Question: I am working on creating a custom view where a user can select an angle. Below is an example of what the end result should look like:

I am achieving this with the following code:
'''
mPaint.setColor(Color.BLACK);
canvas.drawCircle((int) (mSize.right / 2), (int) (mSize.bottom / 2),
mWidthOutside, mPaint);
mPaint.setColor(Color.LTGRAY);
canvas.drawCircle((int) (mSize.right / 2), (int) (mSize.bottom / 2),
mWidthInside, mPaint);
'''
The problem with doing it this way, is the background is a static 'LTGRAY', which I hope to make Transparent.
How would I go about leaving the center of the circle transparent?
I have tried the following hoping the the 'drawArc' function would only create a line the width of the paint, and not fill the center. It does in face fill the center.
'''
RectF rectF = new RectF(centerX - mRadius, centerY - mRadius, centerX
+ mRadius, centerY + mRadius);
canvas.drawArc(rectF, 0, 360, false, mPaint);
'''
Suggestions on how to keep the center of the circle transparent?
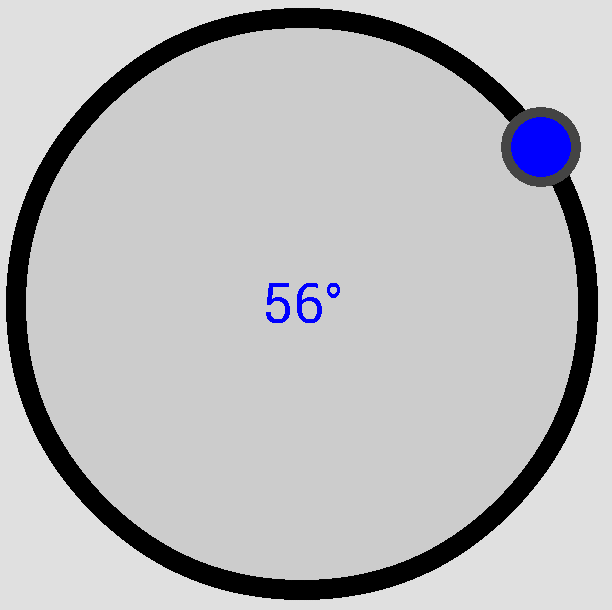
Answer: As asked :)
The solution is to set the style to be 'Paint.Style.STROKE'